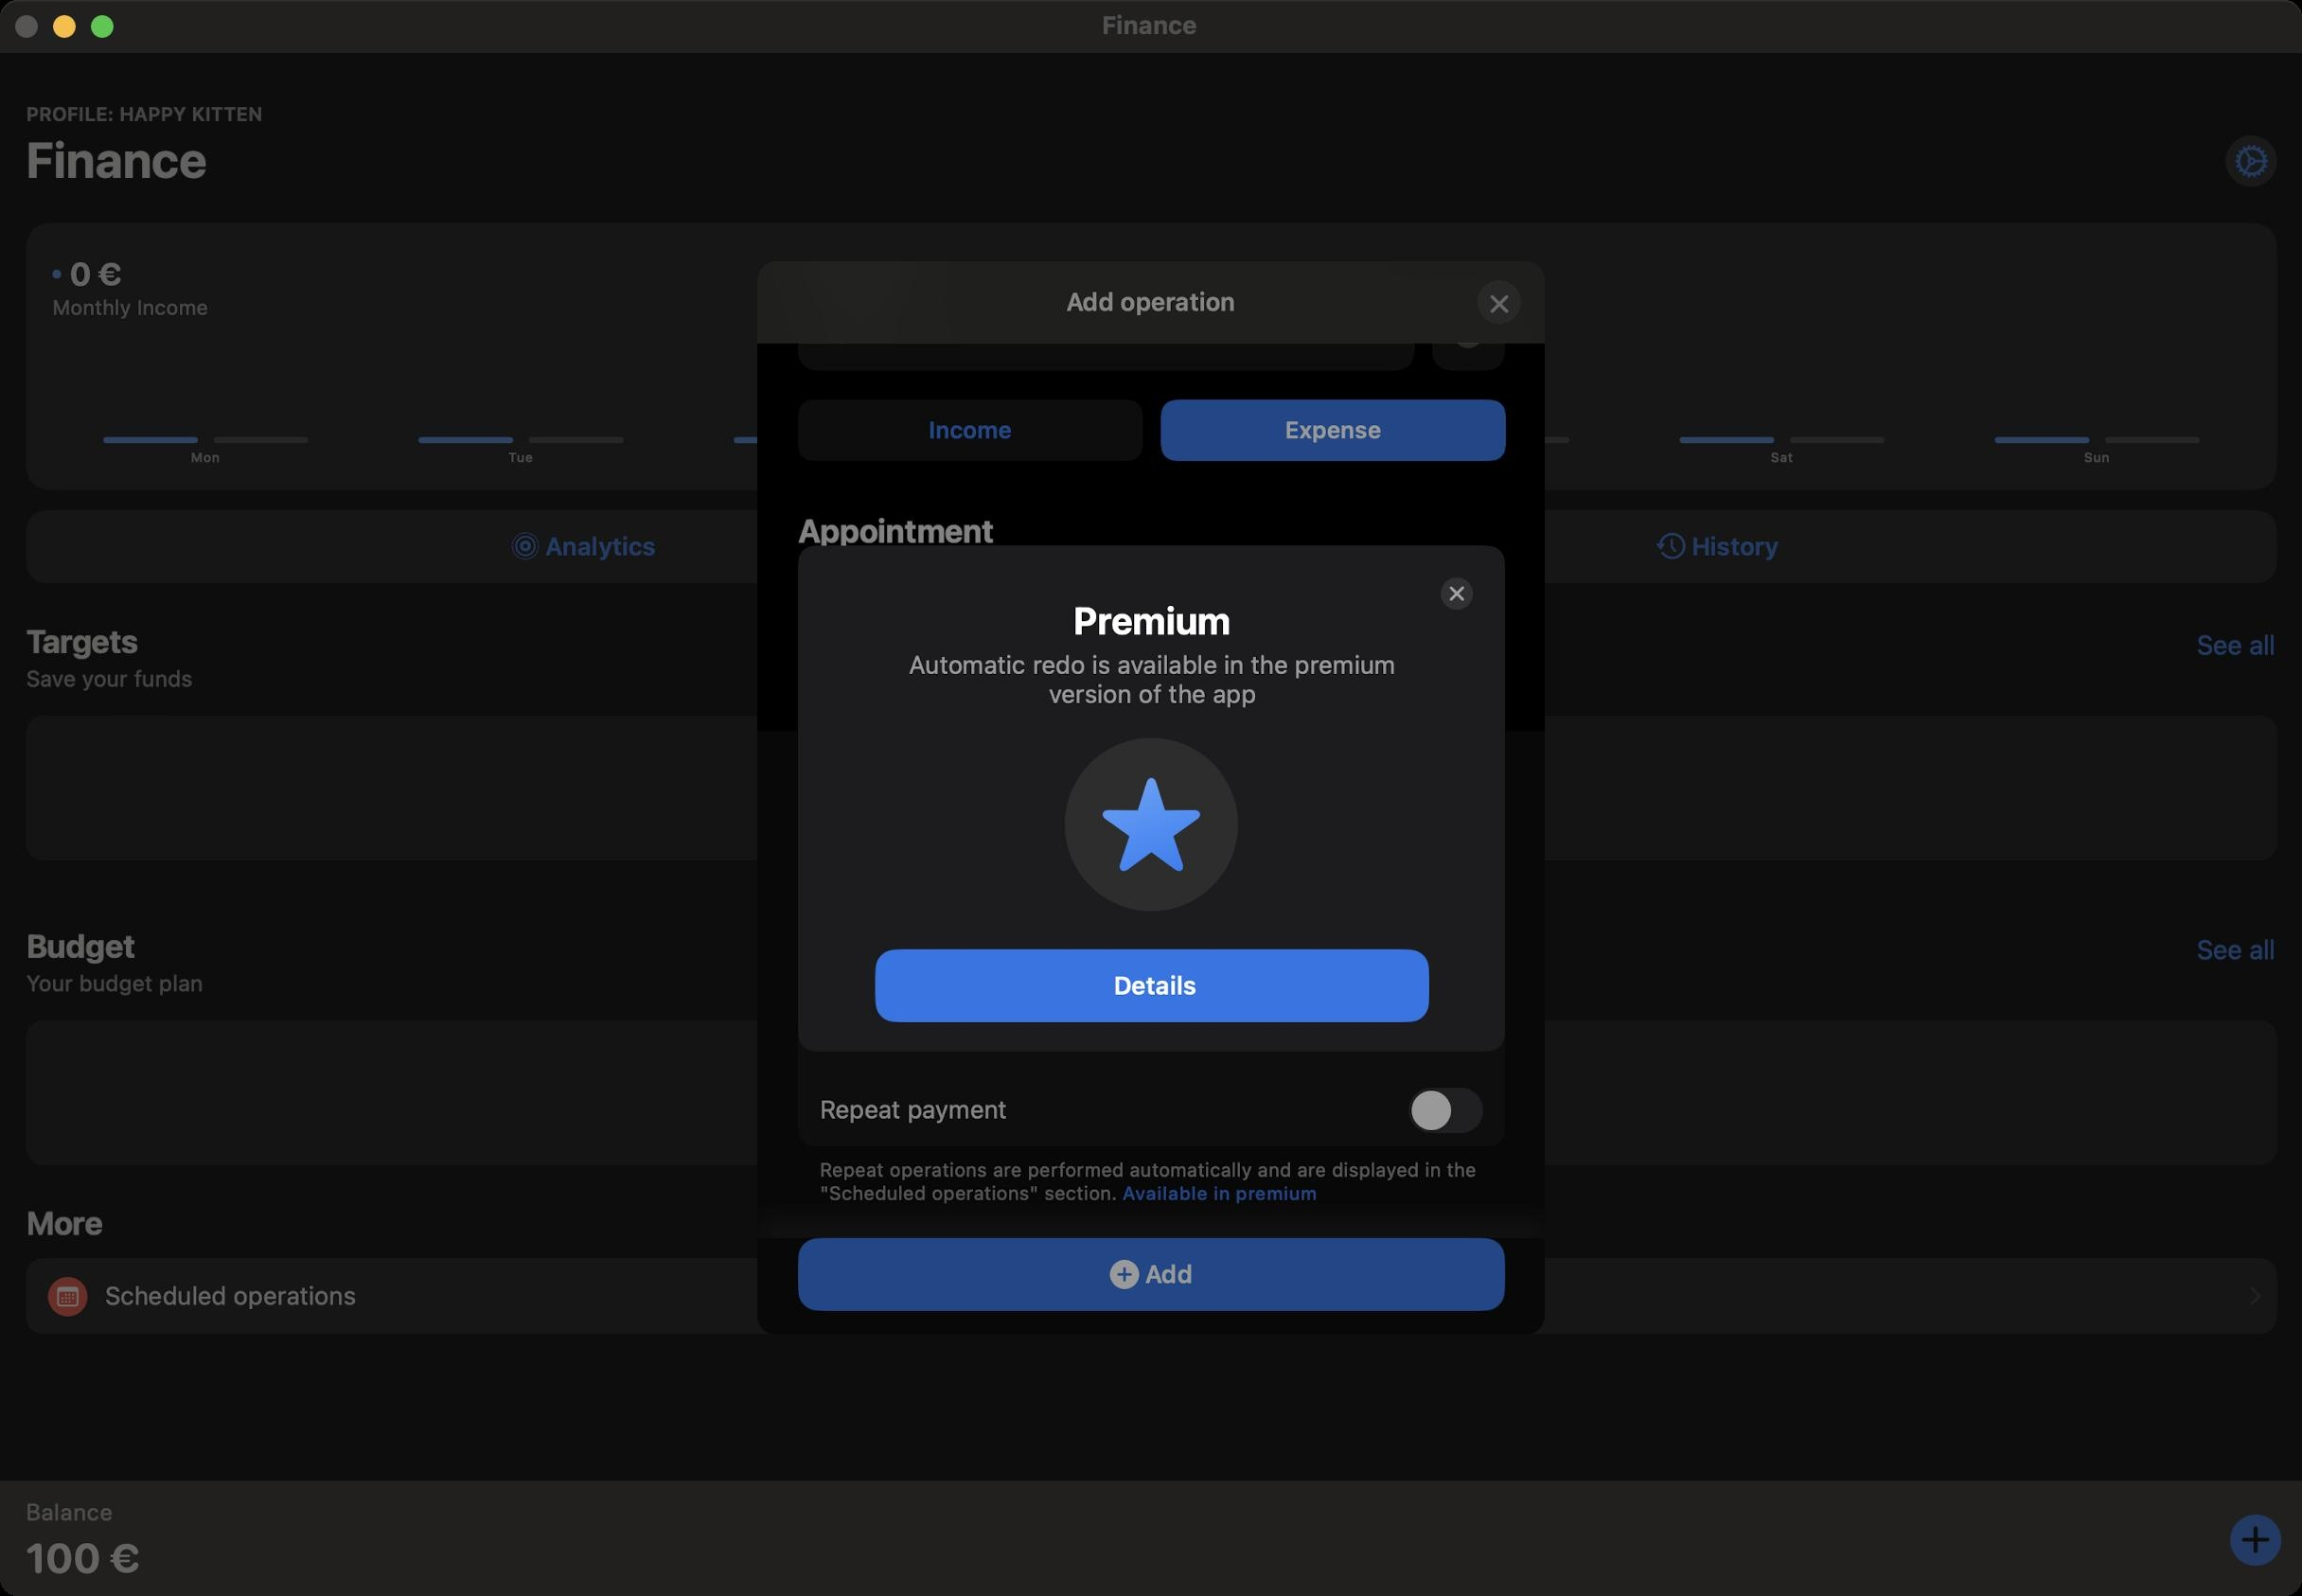
Accessibility tree:
{"name": "Finance", "role": "AXWindow", "description": null, "role_description": "standard window", "value": null, "position": "294.00;94.00", "size": "1216;843", "children": [{"name": null, "role": "AXGroup", "description": null, "role_description": "group", "value": null, "position": "0.00;0.00", "size": "1216;843", "children": [{"name": null, "role": "AXGroup", "description": null, "role_description": "group", "value": null, "position": "0.00;0.00", "size": "1217;843", "children": []}]}, {"name": null, "role": "AXButton", "description": null, "role_description": "close button", "value": null, "position": "7.00;6.00", "size": "14;16", "children": []}, {"name": null, "role": "AXButton", "description": null, "role_description": "zoom button", "value": null, "position": "47.00;6.00", "size": "14;16", "children": [{"name": null, "role": "AXGroup", "description": null, "role_description": "group", "value": null, "position": "47.00;6.00", "size": "14;16", "children": [{"name": null, "role": "AXGroup", "description": null, "role_description": "group", "value": null, "position": "47.00;6.00", "size": "14;16", "children": []}]}]}, {"name": null, "role": "AXButton", "description": null, "role_description": "minimize button", "value": null, "position": "27.00;6.00", "size": "14;16", "children": []}, {"name": null, "role": "AXStaticText", "description": null, "role_description": "text", "value": "Finance", "position": "580.00;5.00", "size": "55;16", "children": []}, {"name": null, "role": "AXSheet", "description": null, "role_description": "sheet", "value": null, "position": "400.00;138.00", "size": "416;567", "children": [{"name": null, "role": "AXGroup", "description": null, "role_description": "group", "value": null, "position": "400.00;138.00", "size": "416;567", "children": [{"name": null, "role": "AXGroup", "description": null, "role_description": "group", "value": null, "position": "400.00;138.00", "size": "417;567", "children": [{"name": null, "role": "AXButton", "description": "smallCloseButton", "role_description": "button", "value": null, "position": "751.89;295.85", "size": "34;34", "children": []}, {"name": null, "role": "AXGroup", "description": null, "role_description": "group", "value": null, "position": "462.37;315.87", "size": "293;224", "children": [{"name": null, "role": "AXGroup", "description": null, "role_description": "group", "value": null, "position": "478.54;315.87", "size": "261;59", "children": [{"name": null, "role": "AXStaticText", "description": "Premium", "role_description": "text", "value": null, "position": "478.54;315.87", "size": "261;23", "children": []}, {"name": null, "role": "AXStaticText", "description": "Automatic redo is available in the premium version of the app", "role_description": "text", "value": null, "position": "478.54;343.59", "size": "261;31", "children": []}]}, {"name": null, "role": "AXGroup", "description": null, "role_description": "group", "value": null, "position": "462.37;501.44", "size": "293;38", "children": [{"name": null, "role": "AXButton", "description": "Details", "role_description": "button", "value": null, "position": "462.37;501.44", "size": "293;38", "children": []}]}]}]}]}]}, {"name": "Finance", "role": "AXWindow", "description": null, "role_description": "standard window", "value": null, "position": "294.00;94.00", "size": "1216;843", "children": [{"name": null, "role": "AXGroup", "description": null, "role_description": "group", "value": null, "position": "0.00;0.00", "size": "1216;843", "children": [{"name": null, "role": "AXGroup", "description": null, "role_description": "group", "value": null, "position": "0.00;0.00", "size": "1217;843", "children": []}]}, {"name": null, "role": "AXButton", "description": null, "role_description": "close button", "value": null, "position": "7.00;6.00", "size": "14;16", "children": []}, {"name": null, "role": "AXButton", "description": null, "role_description": "zoom button", "value": null, "position": "47.00;6.00", "size": "14;16", "children": [{"name": null, "role": "AXGroup", "description": null, "role_description": "group", "value": null, "position": "47.00;6.00", "size": "14;16", "children": [{"name": null, "role": "AXGroup", "description": null, "role_description": "group", "value": null, "position": "47.00;6.00", "size": "14;16", "children": []}]}]}, {"name": null, "role": "AXButton", "description": null, "role_description": "minimize button", "value": null, "position": "27.00;6.00", "size": "14;16", "children": []}, {"name": null, "role": "AXStaticText", "description": null, "role_description": "text", "value": "Finance", "position": "580.00;5.00", "size": "55;16", "children": []}, {"name": null, "role": "AXSheet", "description": null, "role_description": "sheet", "value": null, "position": "400.00;138.00", "size": "416;567", "children": [{"name": null, "role": "AXGroup", "description": null, "role_description": "group", "value": null, "position": "400.00;138.00", "size": "416;567", "children": [{"name": null, "role": "AXGroup", "description": null, "role_description": "group", "value": null, "position": "400.00;138.00", "size": "417;567", "children": [{"name": null, "role": "AXButton", "description": "smallCloseButton", "role_description": "button", "value": null, "position": "751.89;295.85", "size": "34;34", "children": []}, {"name": null, "role": "AXGroup", "description": null, "role_description": "group", "value": null, "position": "462.37;315.87", "size": "293;224", "children": [{"name": null, "role": "AXGroup", "description": null, "role_description": "group", "value": null, "position": "478.54;315.87", "size": "261;59", "children": [{"name": null, "role": "AXStaticText", "description": "Premium", "role_description": "text", "value": null, "position": "478.54;315.87", "size": "261;23", "children": []}, {"name": null, "role": "AXStaticText", "description": "Automatic redo is available in the premium version of the app", "role_description": "text", "value": null, "position": "478.54;343.59", "size": "261;31", "children": []}]}, {"name": null, "role": "AXGroup", "description": null, "role_description": "group", "value": null, "position": "462.37;501.44", "size": "293;38", "children": [{"name": null, "role": "AXButton", "description": "Details", "role_description": "button", "value": null, "position": "462.37;501.44", "size": "293;38", "children": []}]}]}]}]}]}]}]}